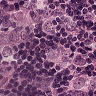
Metastatic tissue present: yes